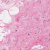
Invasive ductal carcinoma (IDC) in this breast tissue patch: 0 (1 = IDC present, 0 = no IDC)